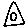
Label: triangle